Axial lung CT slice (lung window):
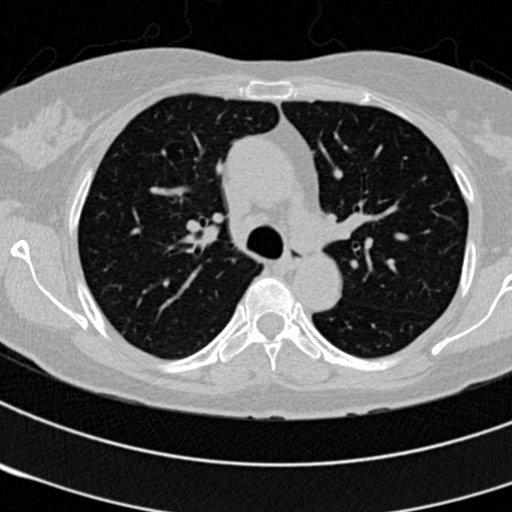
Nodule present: no